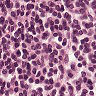
Metastatic tissue present: no